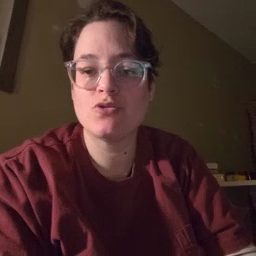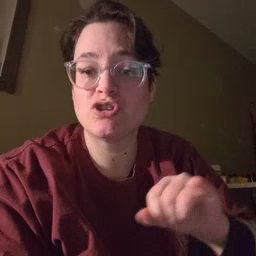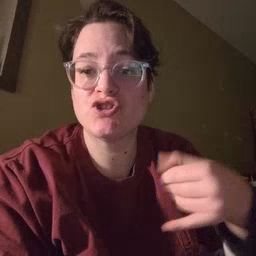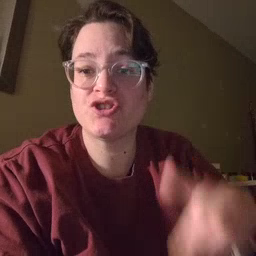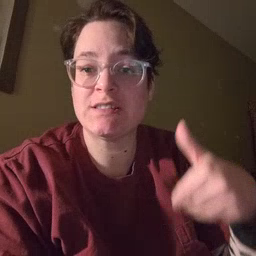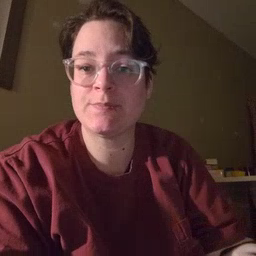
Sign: jeans